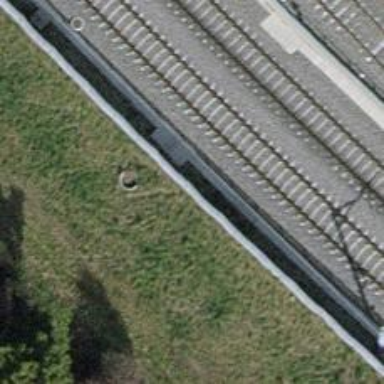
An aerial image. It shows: Retaining wall.